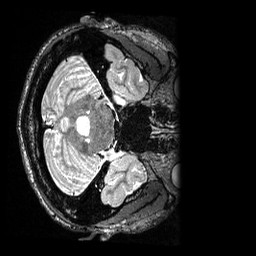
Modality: T2w
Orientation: axial
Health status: healthy
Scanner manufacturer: siemens
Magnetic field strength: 3 T
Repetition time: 3.2 s
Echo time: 0.565 s